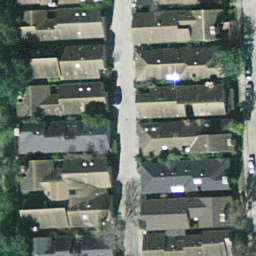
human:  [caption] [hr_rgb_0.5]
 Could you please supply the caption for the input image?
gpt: This is a dense residential area with many houses .

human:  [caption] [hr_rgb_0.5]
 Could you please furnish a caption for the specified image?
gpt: Many houses arranged in lines with some plants arround them in the dense residential area .

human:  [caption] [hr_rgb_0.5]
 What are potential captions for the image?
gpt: Many houses arranged in lines in the dense residential area .

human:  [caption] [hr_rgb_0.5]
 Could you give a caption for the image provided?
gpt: Many houses with grey and black roofs arranged in lines in the dense residential area .

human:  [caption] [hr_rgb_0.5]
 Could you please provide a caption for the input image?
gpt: There are many houses and plants in the residential area .